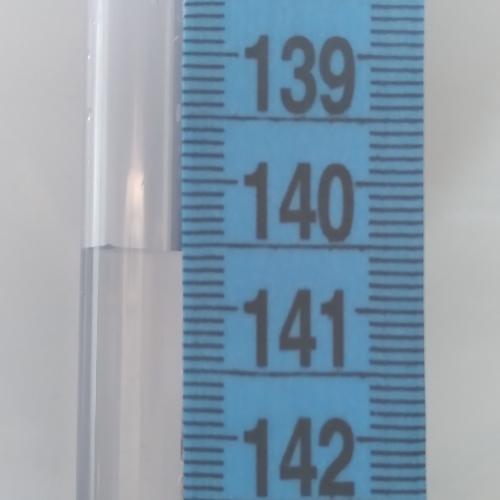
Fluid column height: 140.6 cm